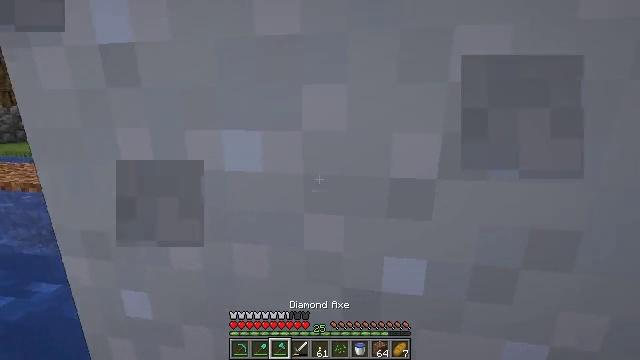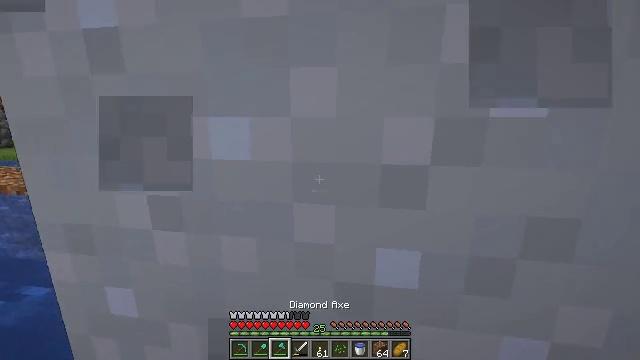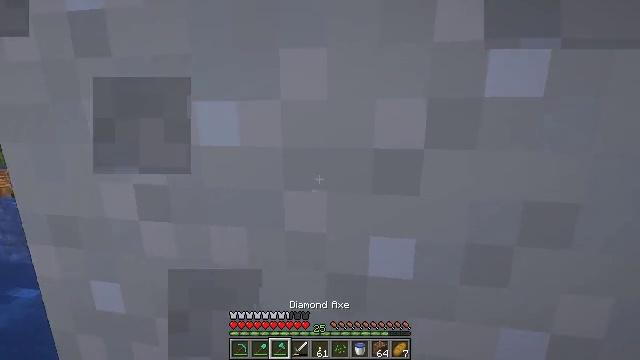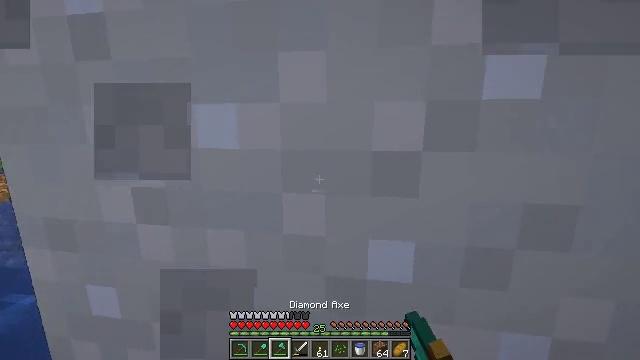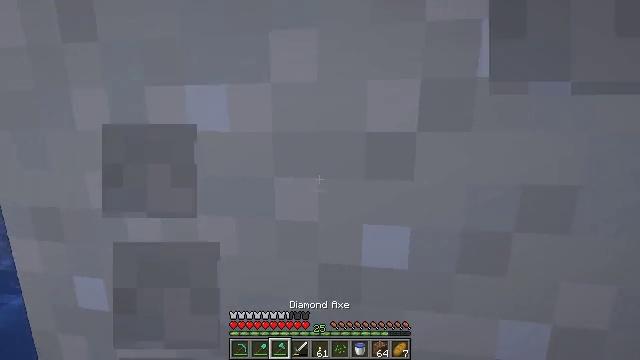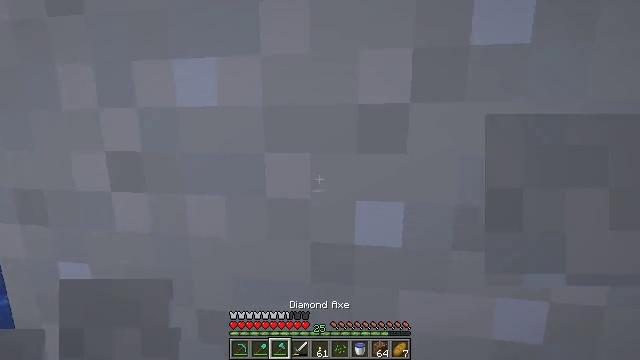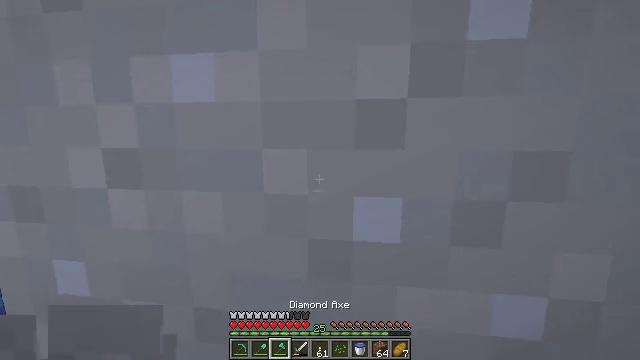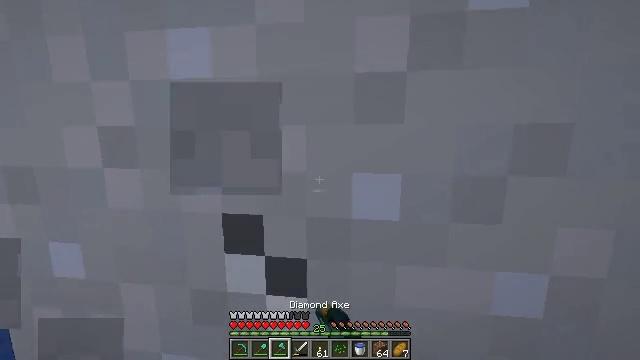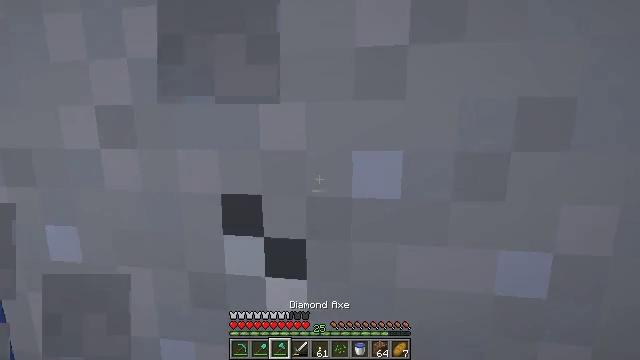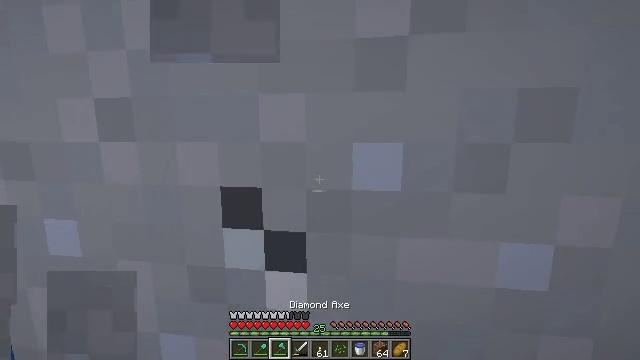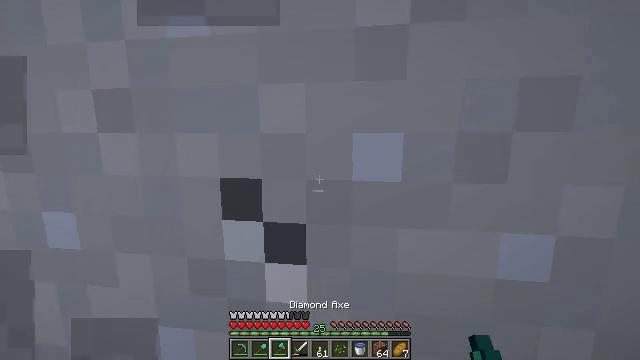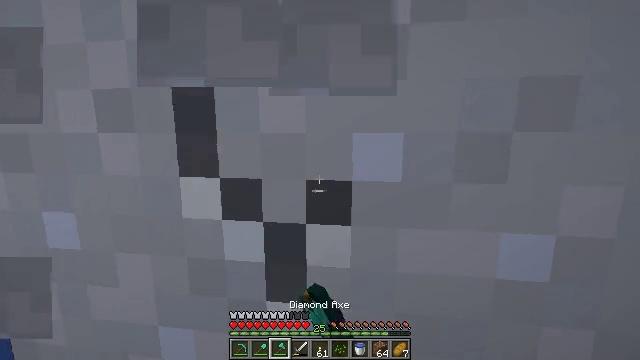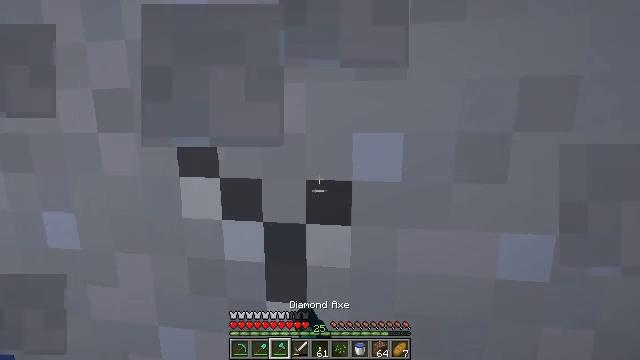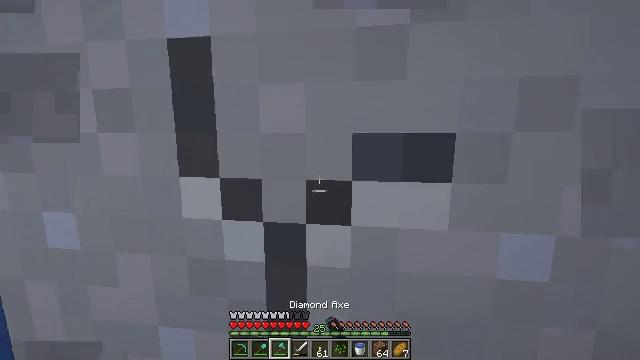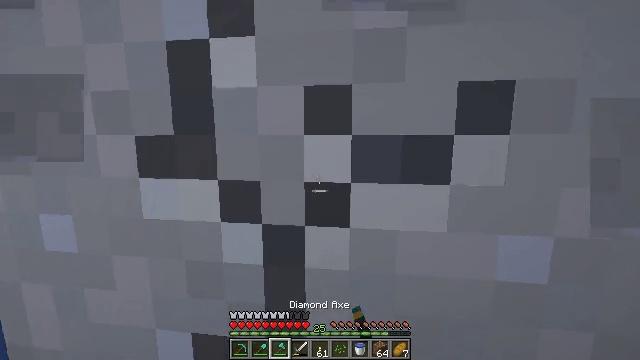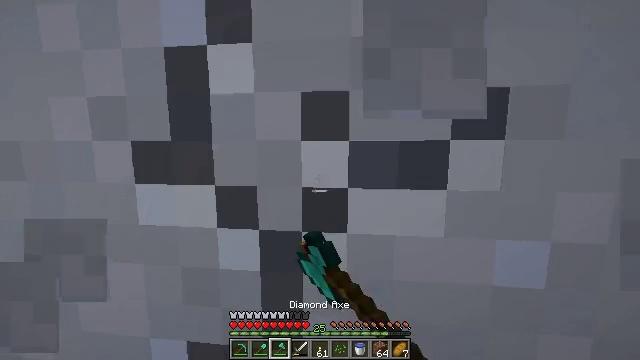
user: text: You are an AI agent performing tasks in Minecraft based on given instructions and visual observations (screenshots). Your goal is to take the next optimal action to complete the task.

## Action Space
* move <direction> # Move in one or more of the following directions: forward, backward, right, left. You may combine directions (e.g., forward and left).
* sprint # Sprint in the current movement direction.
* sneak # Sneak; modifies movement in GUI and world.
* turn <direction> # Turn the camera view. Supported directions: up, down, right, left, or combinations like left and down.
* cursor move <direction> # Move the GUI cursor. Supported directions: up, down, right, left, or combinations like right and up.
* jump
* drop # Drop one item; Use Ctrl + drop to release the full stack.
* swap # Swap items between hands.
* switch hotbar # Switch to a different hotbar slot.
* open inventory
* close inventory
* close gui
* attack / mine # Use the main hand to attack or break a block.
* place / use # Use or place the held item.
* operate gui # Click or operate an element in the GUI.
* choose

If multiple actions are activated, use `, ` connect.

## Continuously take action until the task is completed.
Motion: motion action
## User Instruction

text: Mine the clay from the riverbed.
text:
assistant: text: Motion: turn up, attack / mine
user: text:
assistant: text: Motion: attack / mine
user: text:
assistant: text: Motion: turn up, attack / mine
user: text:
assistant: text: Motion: attack / mine
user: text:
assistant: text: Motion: attack / mine
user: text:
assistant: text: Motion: attack / mine
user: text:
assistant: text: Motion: attack / mine
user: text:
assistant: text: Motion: attack / mine
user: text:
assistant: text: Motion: attack / mine
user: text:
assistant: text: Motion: attack / mine
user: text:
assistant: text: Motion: attack / mine
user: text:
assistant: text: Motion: attack / mine
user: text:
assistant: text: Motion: attack / mine
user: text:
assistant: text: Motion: attack / mine
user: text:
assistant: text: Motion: turn up, attack / mine
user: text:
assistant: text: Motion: turn up, attack / mine
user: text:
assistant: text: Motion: attack / mine
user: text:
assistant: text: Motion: attack / mine
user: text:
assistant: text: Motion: attack / mine
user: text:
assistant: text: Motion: attack / mine
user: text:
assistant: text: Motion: attack / mine
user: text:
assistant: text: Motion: attack / mine
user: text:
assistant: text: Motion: attack / mine
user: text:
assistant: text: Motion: attack / mine
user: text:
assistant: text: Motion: attack / mine
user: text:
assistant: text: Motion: attack / mine
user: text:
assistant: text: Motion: attack / mine
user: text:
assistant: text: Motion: attack / mine
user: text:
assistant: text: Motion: no_op
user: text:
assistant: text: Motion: no_op